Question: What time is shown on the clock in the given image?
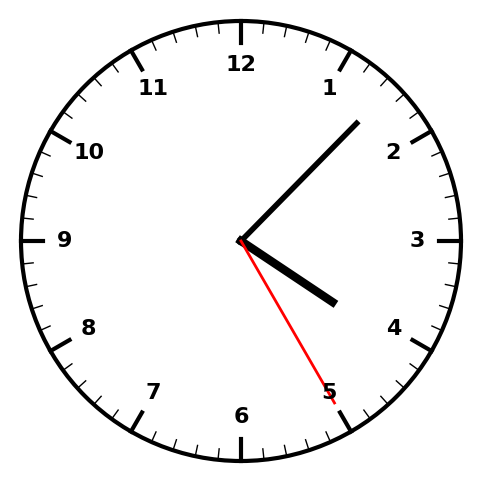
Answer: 04:07:25